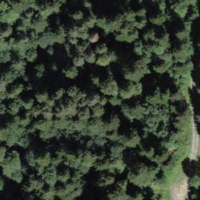
EUNIS habitat code: 43
Species observed at this site:
Petasites albus